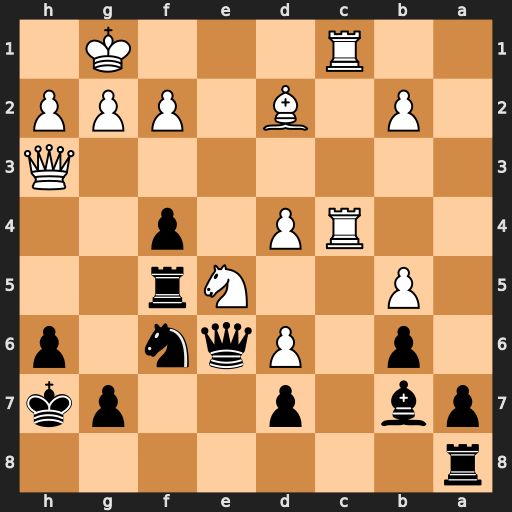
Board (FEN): r7/pb1p2pk/1p1Pqn1p/1P2Nr2/2RP1p2/7Q/1P1B1PPP/2R3K1
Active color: b
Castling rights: -
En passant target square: -
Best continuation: Bxg2 Qxg2 Rg5 Qxg5 hxg5